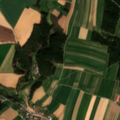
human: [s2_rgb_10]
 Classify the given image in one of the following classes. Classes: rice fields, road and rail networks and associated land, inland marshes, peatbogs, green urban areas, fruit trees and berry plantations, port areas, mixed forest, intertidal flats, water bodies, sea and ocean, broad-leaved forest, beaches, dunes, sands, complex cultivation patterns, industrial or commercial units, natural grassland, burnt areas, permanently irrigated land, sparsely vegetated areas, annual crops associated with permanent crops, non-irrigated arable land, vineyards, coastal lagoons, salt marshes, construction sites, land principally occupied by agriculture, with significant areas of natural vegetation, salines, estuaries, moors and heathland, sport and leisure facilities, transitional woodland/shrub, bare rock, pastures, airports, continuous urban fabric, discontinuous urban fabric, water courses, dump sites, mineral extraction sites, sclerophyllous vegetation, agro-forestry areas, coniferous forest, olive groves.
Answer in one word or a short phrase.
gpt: non-irrigated arable land, land principally occupied by agriculture, with significant areas of natural vegetation, coniferous forest